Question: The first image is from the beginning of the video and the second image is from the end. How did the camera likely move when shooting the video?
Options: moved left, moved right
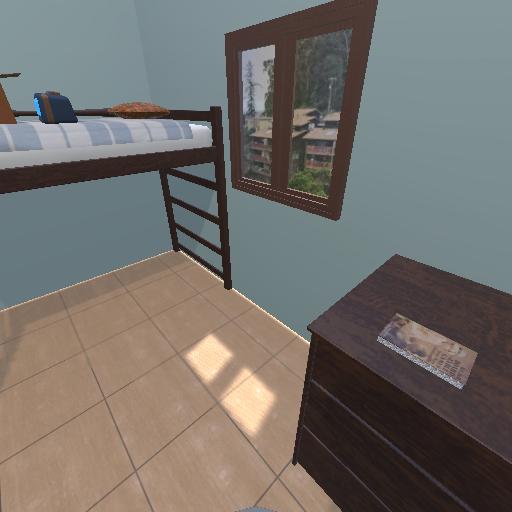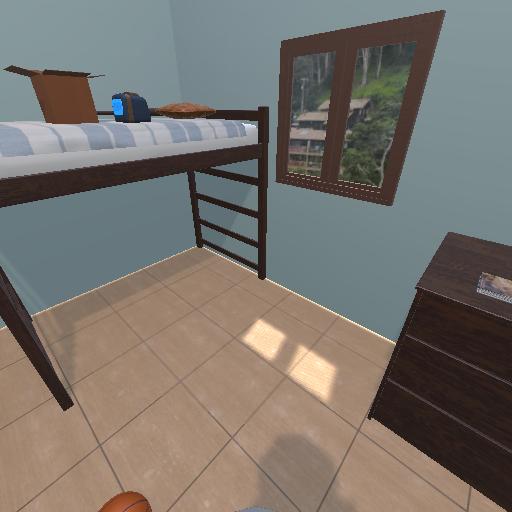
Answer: moved left